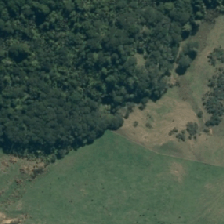
Land cover: broadleaved_indigenous_hardwood